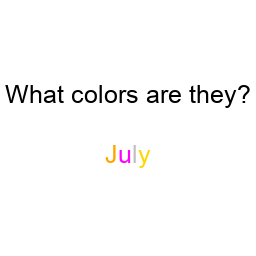
Color: orange, magenta, silver, gold
Background color: white
Question text color: black